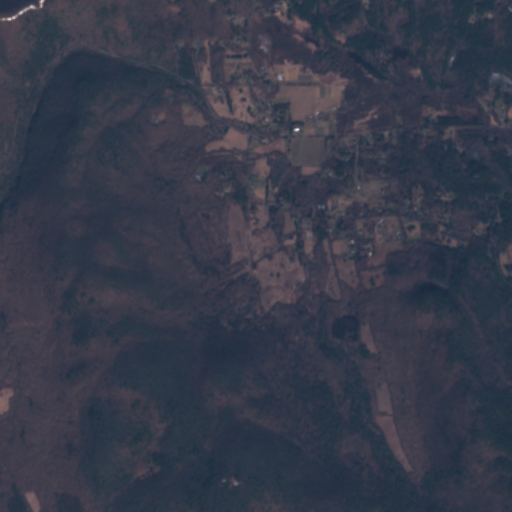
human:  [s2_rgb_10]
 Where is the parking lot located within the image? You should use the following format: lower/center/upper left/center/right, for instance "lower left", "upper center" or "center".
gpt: The parking lot is located in the center of the image.
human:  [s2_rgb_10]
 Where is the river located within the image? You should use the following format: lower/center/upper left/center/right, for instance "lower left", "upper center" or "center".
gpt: The river is located in the upper right of the image.
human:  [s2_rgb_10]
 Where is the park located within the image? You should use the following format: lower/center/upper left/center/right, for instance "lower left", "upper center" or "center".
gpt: There is no park in the image.